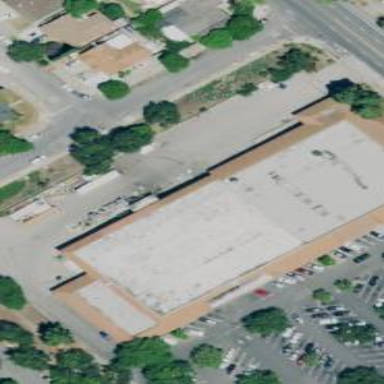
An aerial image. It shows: Supermarket.